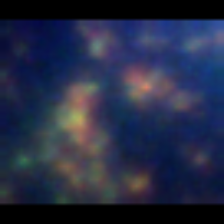
Taxon: Unknown_full_image
Group: Unknown